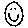
Label: smiley face